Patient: sex M, age 49
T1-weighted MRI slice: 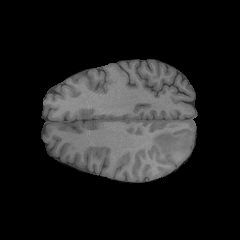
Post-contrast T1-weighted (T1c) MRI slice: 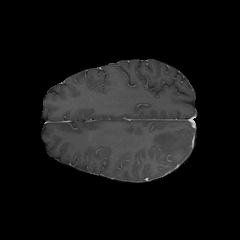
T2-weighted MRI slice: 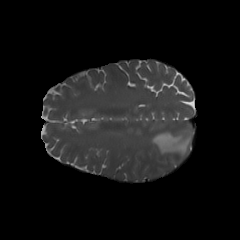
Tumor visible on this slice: yes
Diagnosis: Glioblastoma, IDH-wildtype
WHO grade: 4